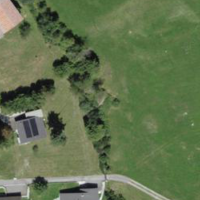
EUNIS habitat code: 24
Species observed at this site:
Aglais urticae
Prunella vulgaris